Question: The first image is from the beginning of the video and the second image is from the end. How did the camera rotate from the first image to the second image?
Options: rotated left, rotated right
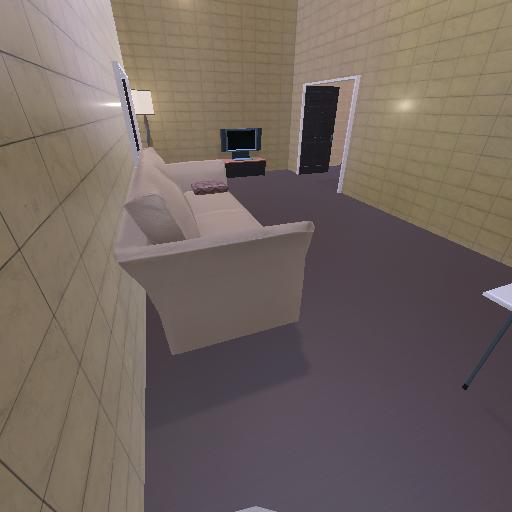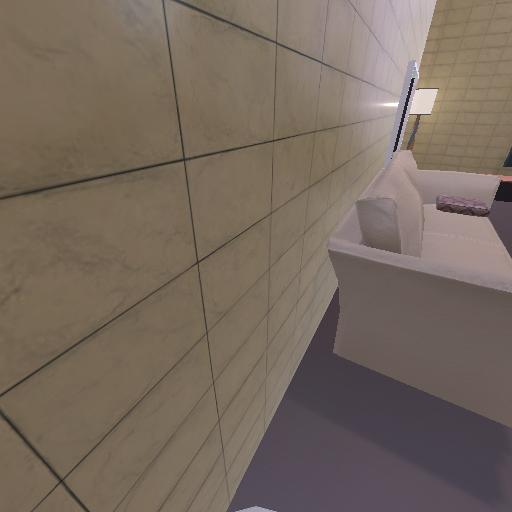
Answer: rotated left